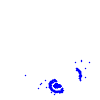
Particle: electron